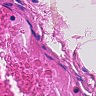
Metastatic tissue present: no